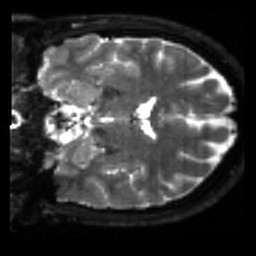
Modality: sbref
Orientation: coronal
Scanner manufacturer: siemens
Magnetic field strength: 3 T
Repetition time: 4 s
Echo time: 0.0594 s